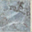
Piece: xx